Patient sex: F
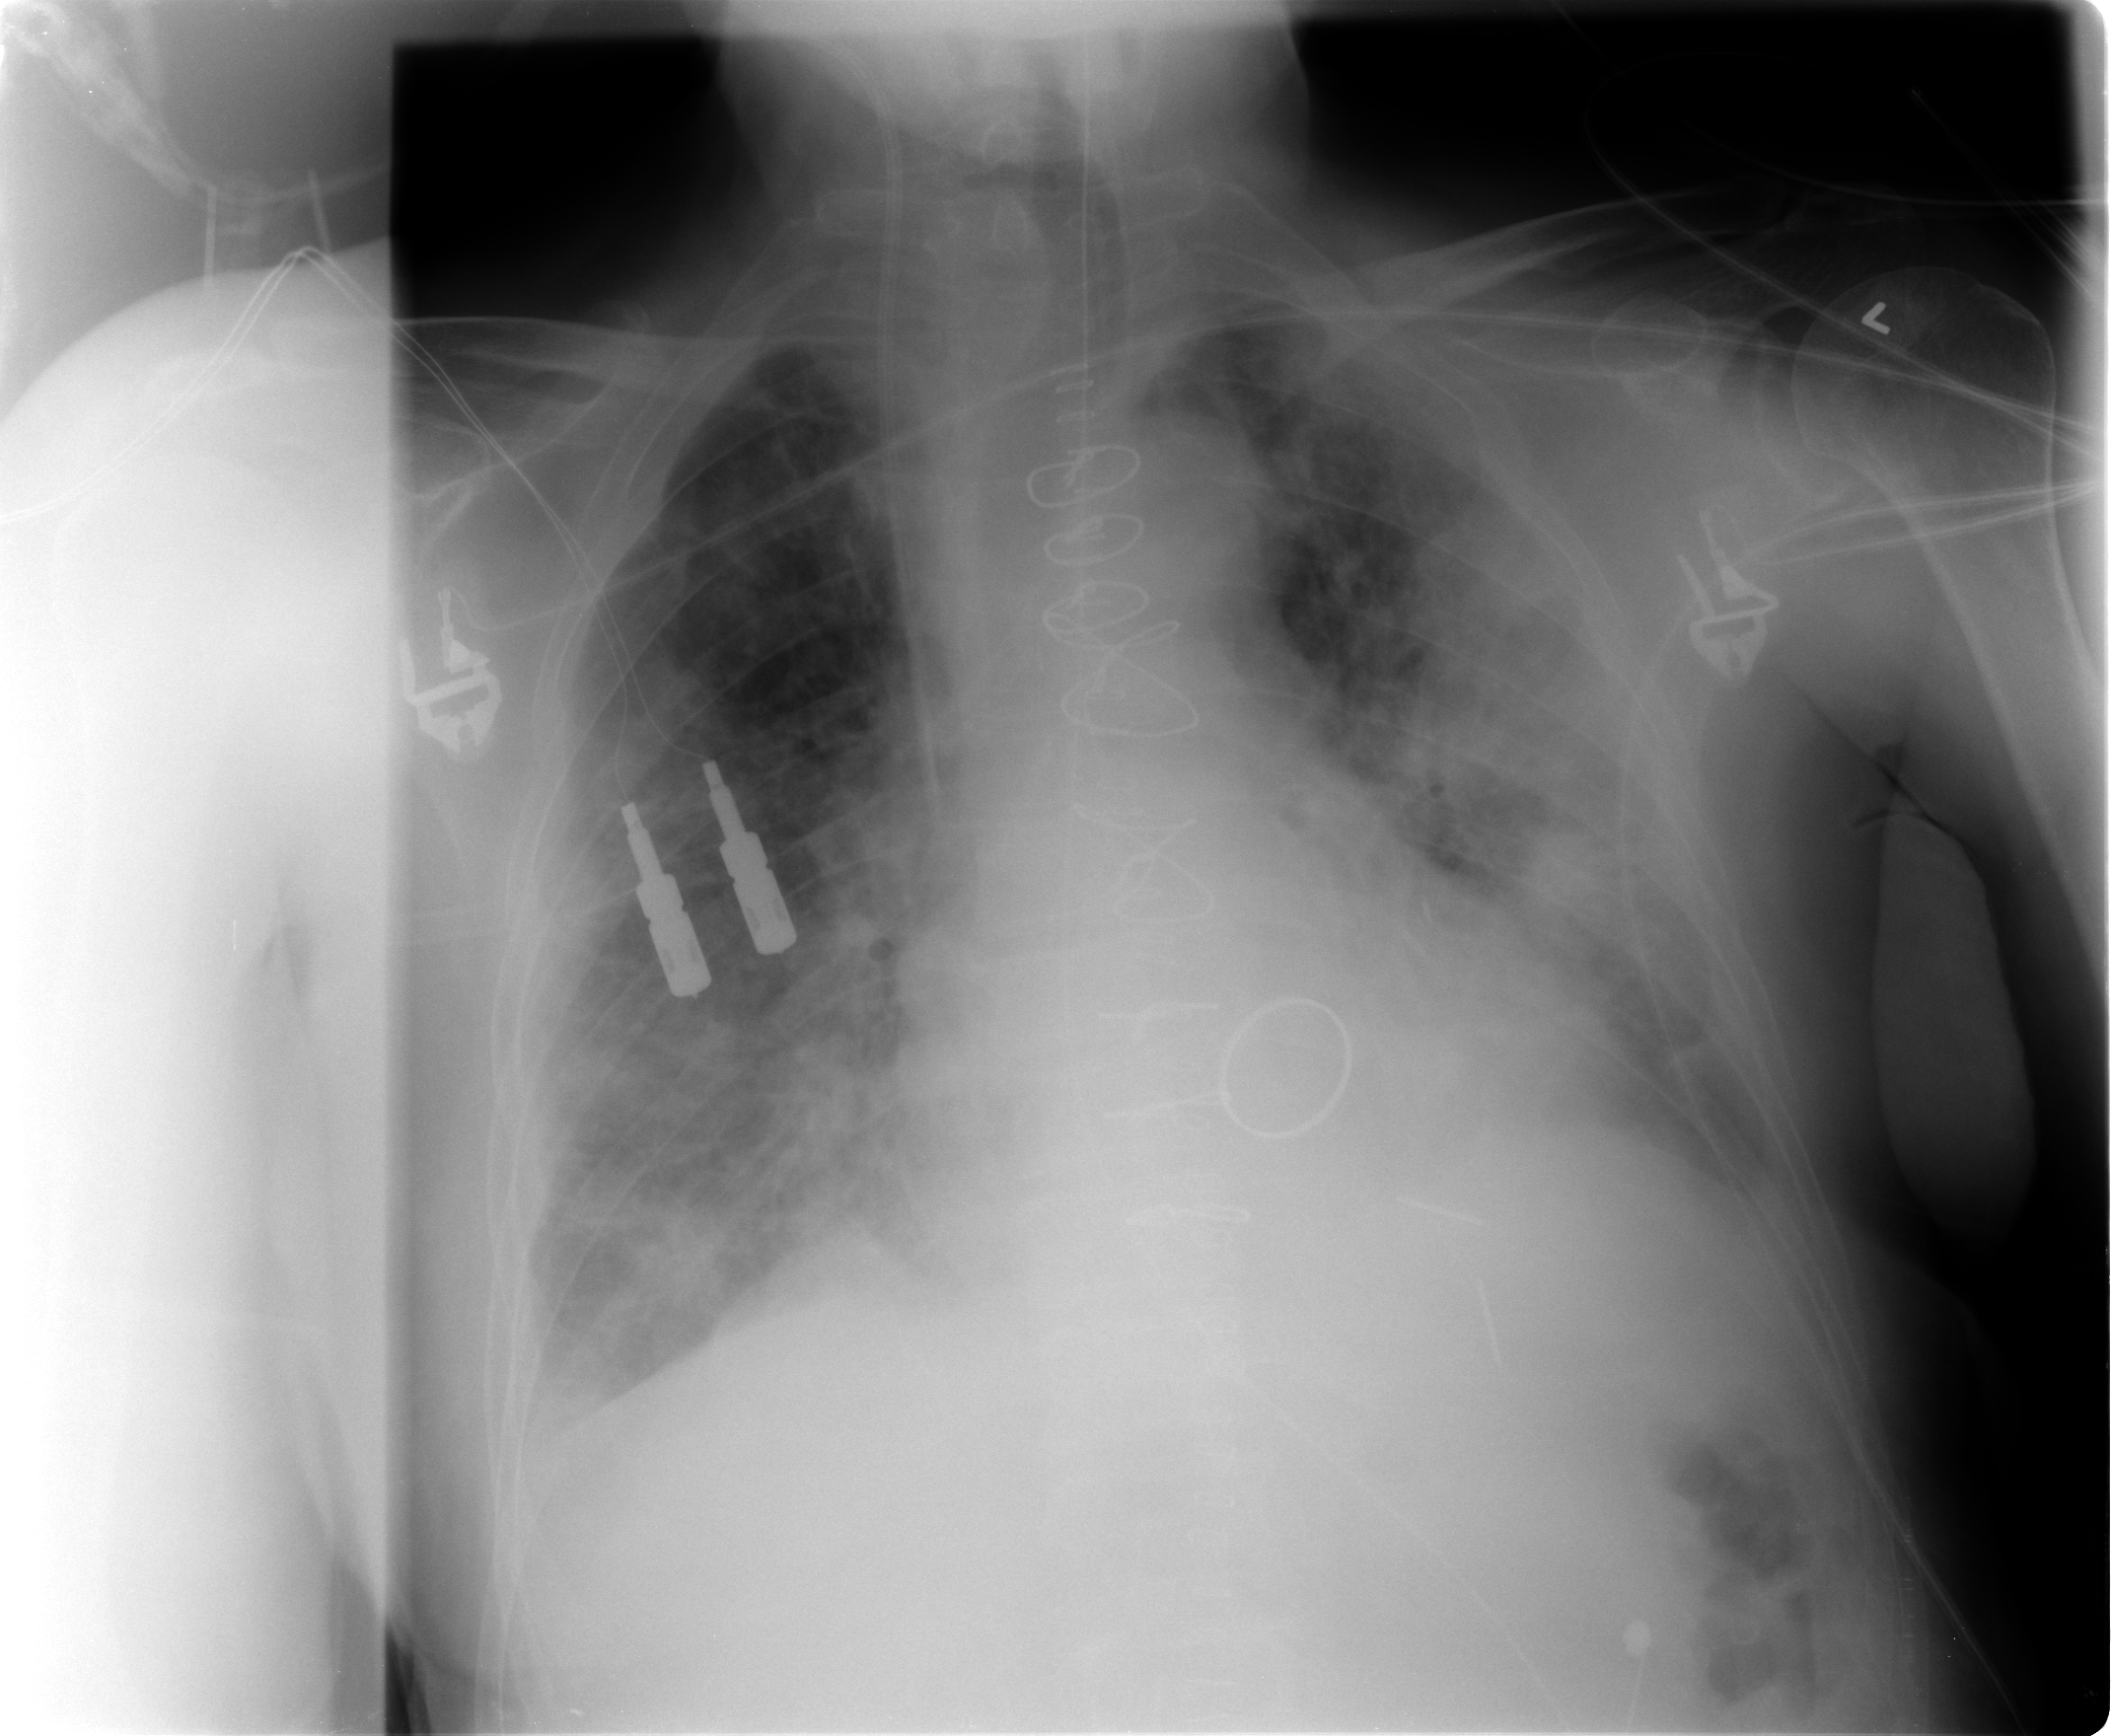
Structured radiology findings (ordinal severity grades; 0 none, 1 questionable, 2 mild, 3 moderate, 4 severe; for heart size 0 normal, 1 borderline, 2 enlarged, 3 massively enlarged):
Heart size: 2
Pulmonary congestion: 2
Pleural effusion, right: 1
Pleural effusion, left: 1
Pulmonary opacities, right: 3
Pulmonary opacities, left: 3
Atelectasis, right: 2
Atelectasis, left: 2